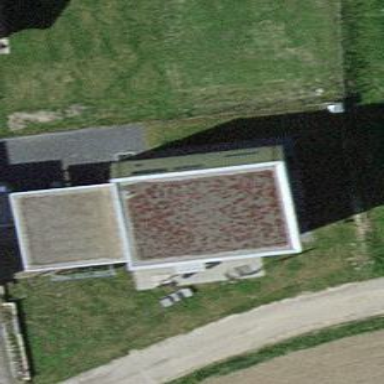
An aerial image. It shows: Flat-roofed house.